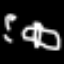
Label: airplane